Question: The code below automatically inserts specified rows in the Excel Worksheet, I need this code to also replicate the data from only some cells in the inserted row from the previous row. In, other words, in the data (image attached), the code below adds blank rows above the active cell. What I also need is the code to replicate the data from Columns 'Sales_ID' and 'Sales_market' into the inserted rows.

e.g. If I am adding rows above Customer 4 (highlighted in yellow in the data), the code would replicate the 'Sales_ID 1234' and 'Sales_market Canada' into the inserted rows. The other cells for Customers and Customer_ID in the inserted rows should be blank.
'''
Sub Multiplerows4()
Dim rng As Integer
Dim k As Integer
Dim rRange As Range
Set rRange = Selection
rng = InputBox("Enter number:.")
For k = 1 To rng
Rows(rRange.Row).Insert Shift:=xlDown, _
CopyOrigin:=xlFormatFromLeftOrAbove
Next
End Sub
'''
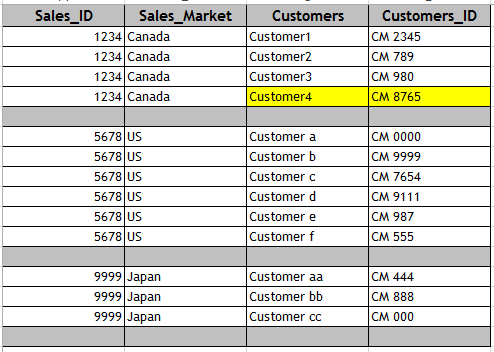
Answer: Here is the modified version of code with help from Parfait that is working for my purposes -
'''
Sub Multiplerows()
Dim rng As Integer, k As Integer
Dim rRange As Range
Dim salesID As Long, salesMkt As String
Set rRange = Selection
rng = InputBox("Enter number:.")
For k = 1 To rng
Rows(rRange.Row).Insert Shift:=xlDown, _
CopyOrigin:=xlFormatFromLeftOrAbove
Next k
For k = rng To 1 Step -1
Cells(rRange.Row - k, 1) = Cells(rRange.Row, 1)
Cells(rRange.Row - k, 2) = Cells(rRange.Row, 2)
Next k
End Sub
'''